Question: I have a chart whose data are obtained from the database and the client now needs to be symbols printed below the X axis in the curve peaks.
I tried something like 'NumberAxis.createIntegerTickUnits()' method, but to no avail.
How do I replace the values of the X axis by the symbols?
The needed chart is this:

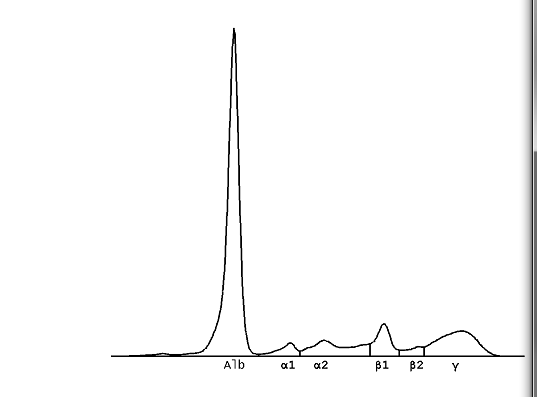
Answer: Depending on the desired effect,
- Consider using a <URL> on the range axis.